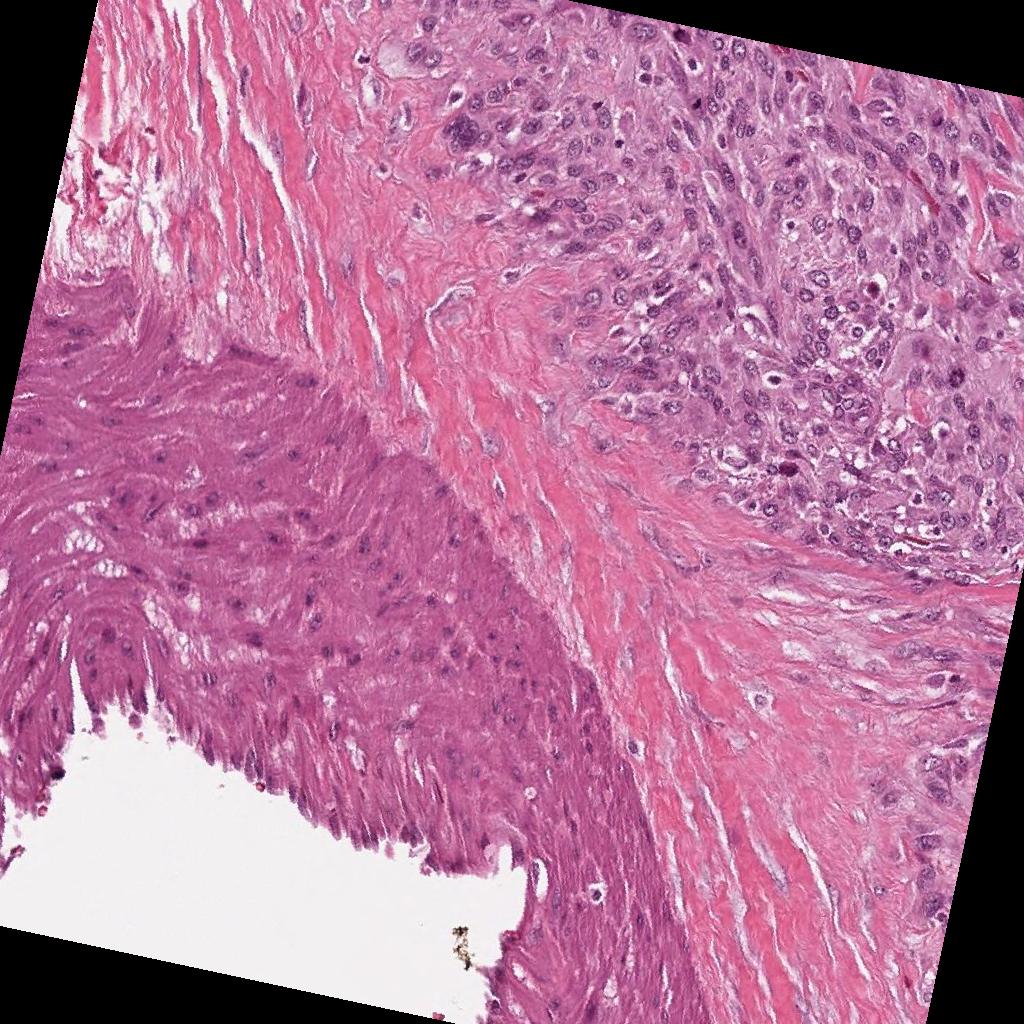
Label: Viable